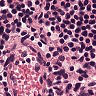
Metastatic tissue present: no